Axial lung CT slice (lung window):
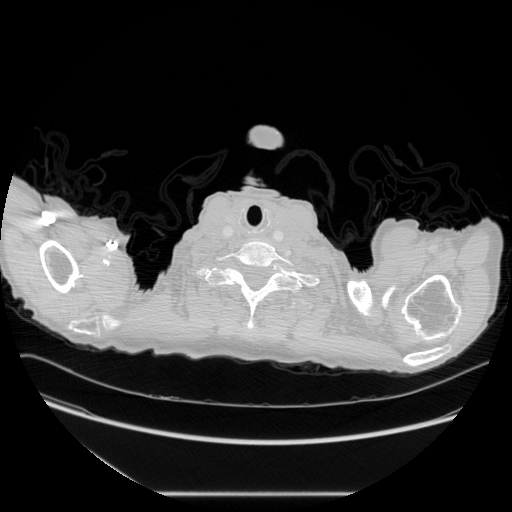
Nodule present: no